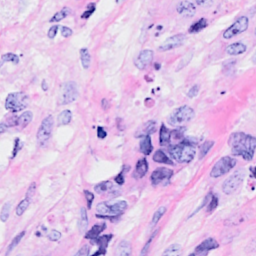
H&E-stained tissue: Breast